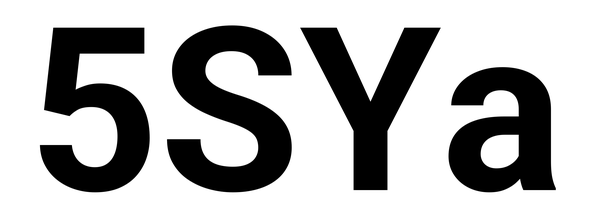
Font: Roboto_Bold